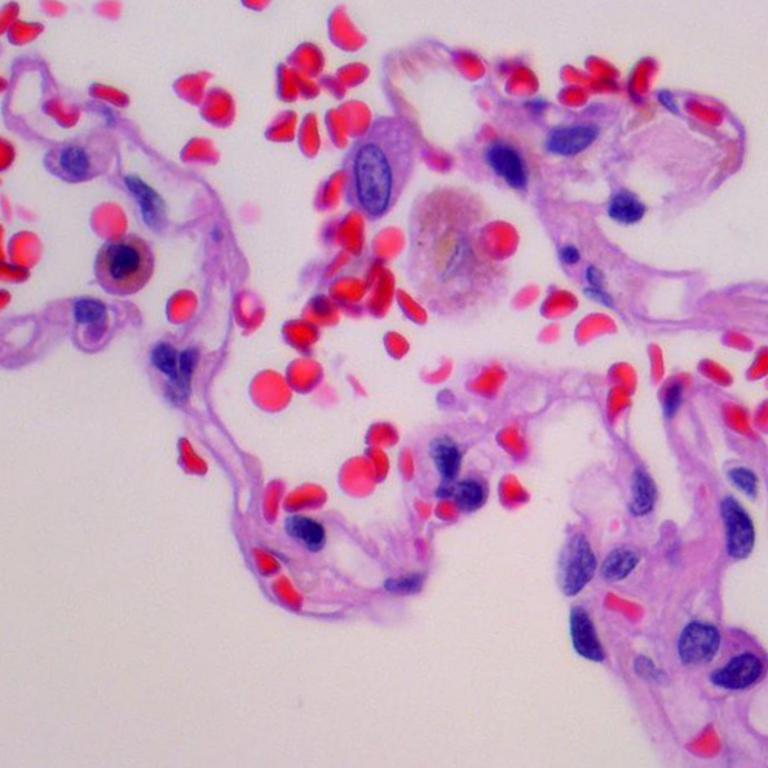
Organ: lung
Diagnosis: benign